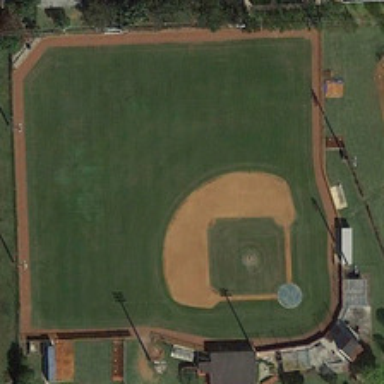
A baseball field is surrounded by some green trees and several buildings .